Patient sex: F
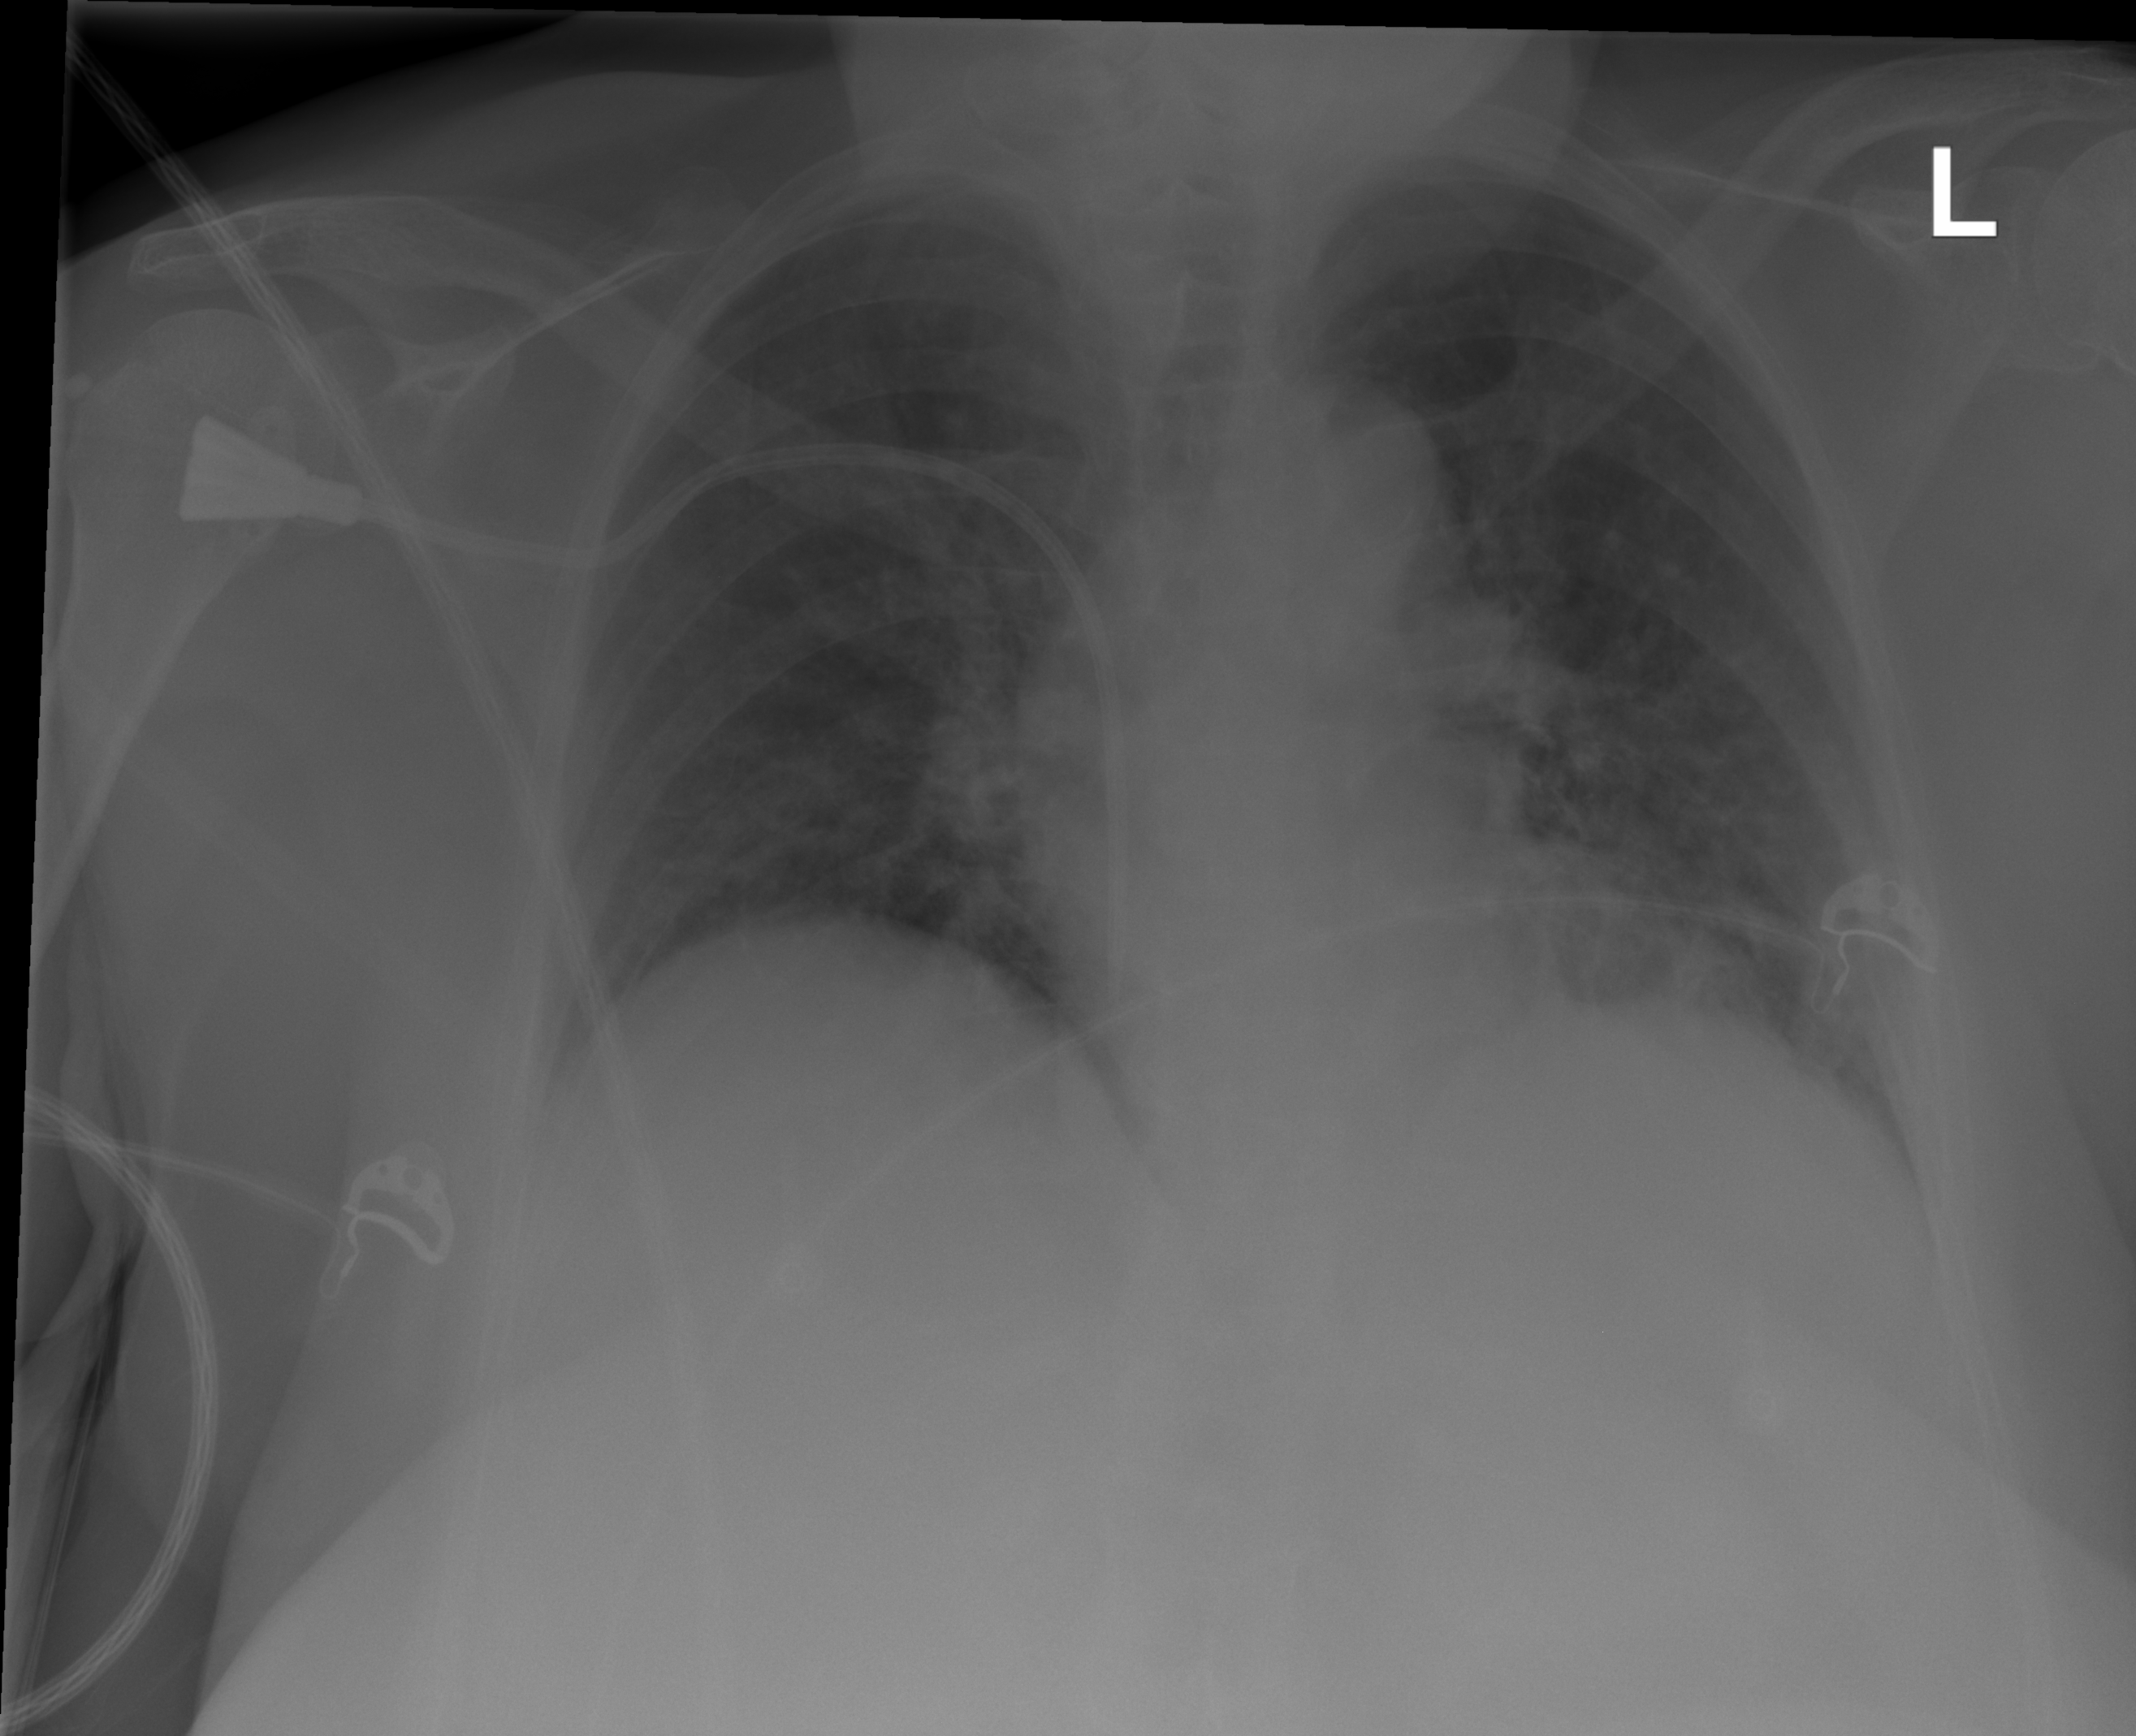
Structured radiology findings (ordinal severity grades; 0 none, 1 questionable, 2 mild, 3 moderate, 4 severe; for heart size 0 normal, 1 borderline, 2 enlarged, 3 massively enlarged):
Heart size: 0
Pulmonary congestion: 1
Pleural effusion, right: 0
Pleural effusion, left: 0
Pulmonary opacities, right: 0
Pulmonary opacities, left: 0
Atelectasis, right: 0
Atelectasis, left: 1